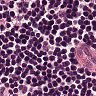
Metastatic tissue present: no